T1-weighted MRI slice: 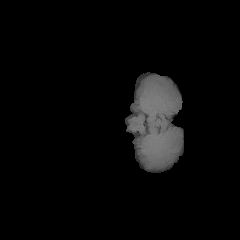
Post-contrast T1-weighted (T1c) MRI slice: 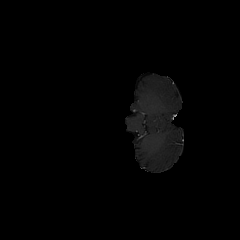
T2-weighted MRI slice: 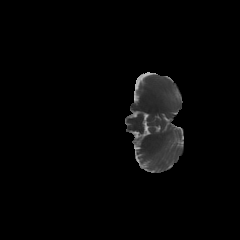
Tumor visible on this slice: no